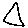
Label: triangle